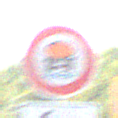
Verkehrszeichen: VerbotFahrzeugeWassergefaehrdenderLadung
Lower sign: RichtungsangabeDurchPfeile2
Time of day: MorningAfternoon
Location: Outdoor (Suburban)
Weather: Clear
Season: NotSpecified
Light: Natural